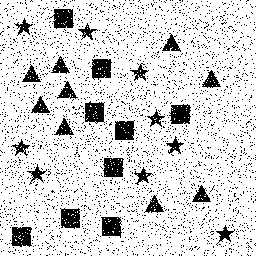
Squares: 9
Triangles: 9
Stars: 9
Total shapes: 27